Question:
I looked up this post on Stackoverflow forum.
<URL>
Many people claimed that this is not possible to achieve in CSS and there are a number of cross-browser compatibility issues.
I tried to code my css for the above attached image(circled in red) using the following.
'''
.hovercard-container .dropdownfield select option{
background-color: #BDBEC1;
border: 1px solid #000;
}
'''
But this doesnt work in Safari/Chrome/IE. Only works in Firefox.
Does anybody can the CSS styling still be achieved on dropdown for select option tags? If not, are there any other methods that would allow me to style just like the image above?
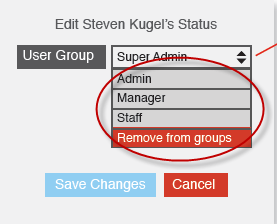
Answer: It's not possible to achieves this with the same styling and effects cross-browser. Some browsers may offer more styling that the other, but that's not a solution.
I suggest using jQuery plugings such as <URL> - they turn your ordinary '<SELECT>' control into styled beauty.